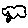
Label: cloud